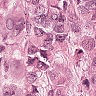
Metastatic tissue present: yes